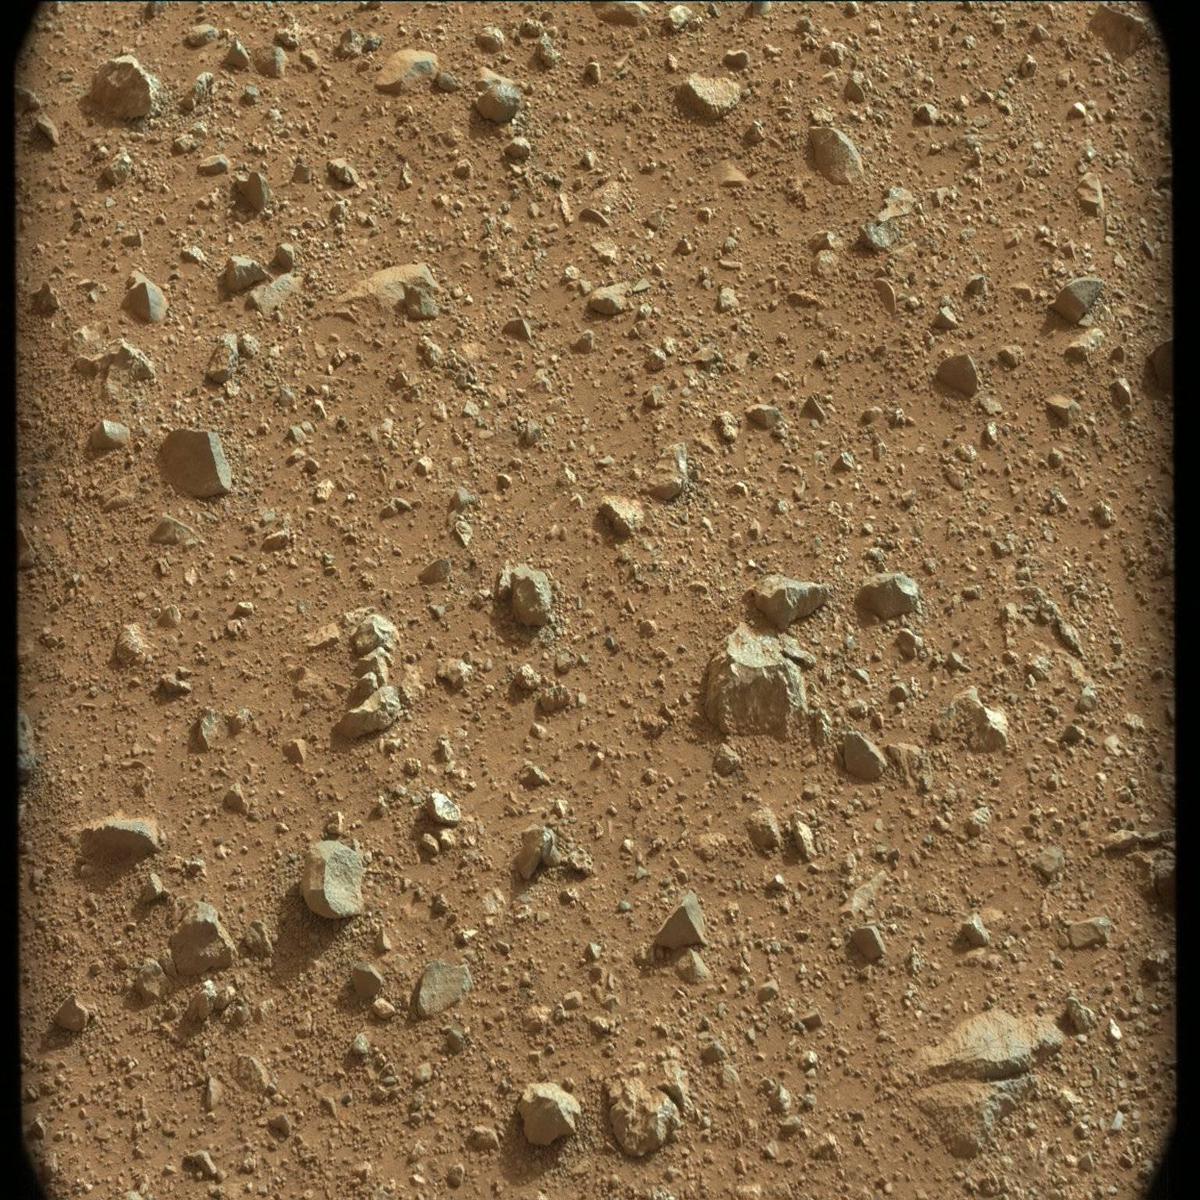
Terrain classes present: Bedrock, Rock, Sand / Soil